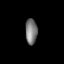
Tissue: lung
Cell type: Epithelial cells
Senescence score: 0.1585
Nuclear area (px): 296
Mean DAPI intensity: 123.47